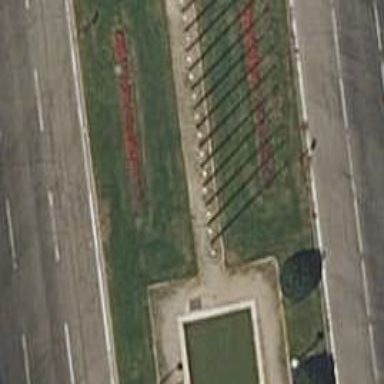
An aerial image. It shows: Flagpole which is man-made.